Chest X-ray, PA view. Patient: 25 years old, sex F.
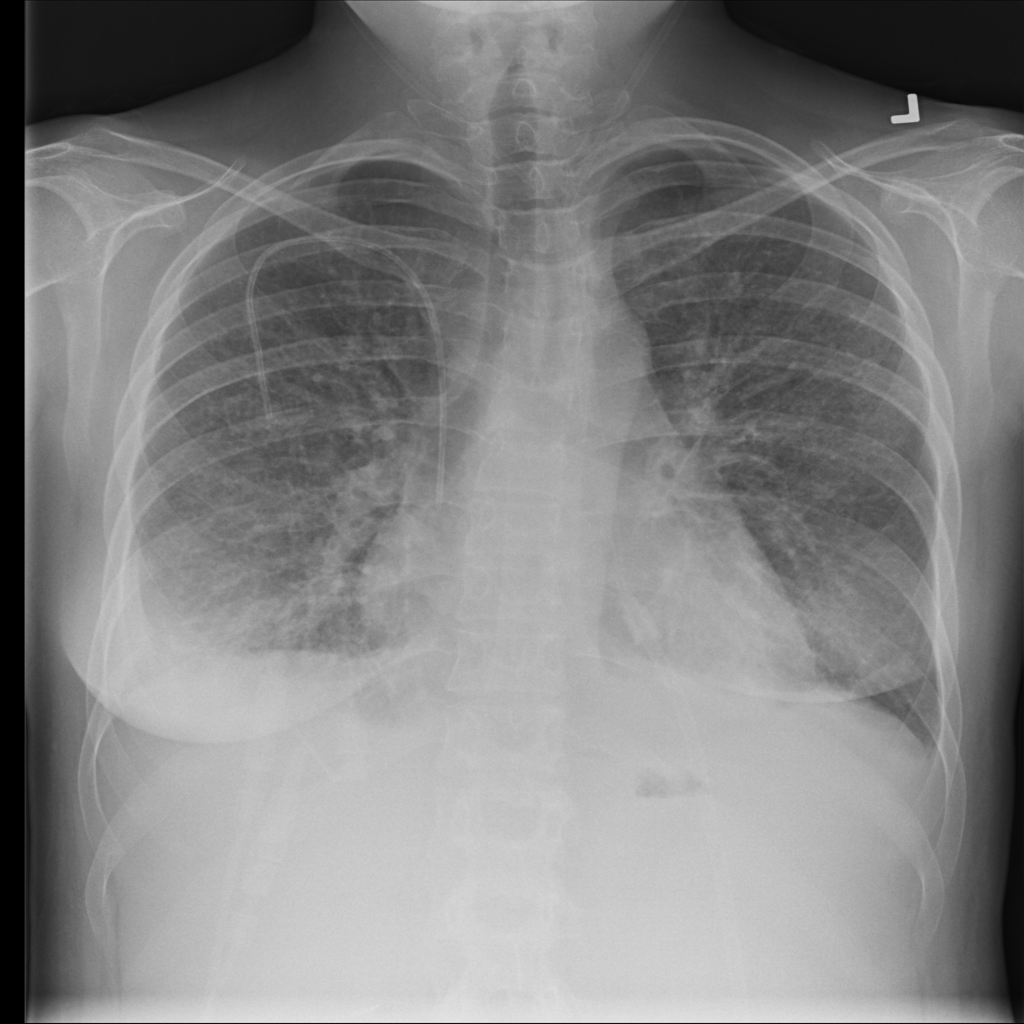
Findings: Cardiomegaly, Effusion, Infiltration